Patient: sex F, age 33
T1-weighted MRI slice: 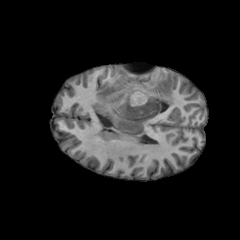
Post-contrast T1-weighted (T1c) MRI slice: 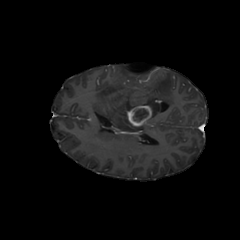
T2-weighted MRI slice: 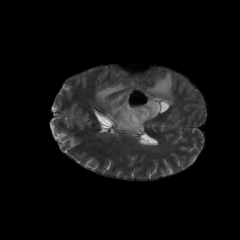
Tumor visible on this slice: yes
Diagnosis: Glioblastoma, IDH-wildtype
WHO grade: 4